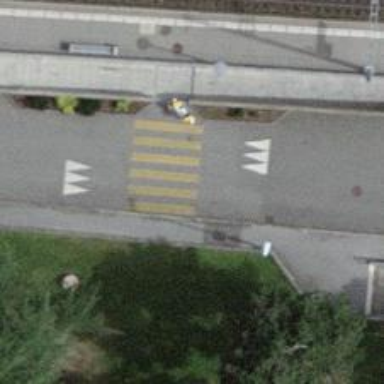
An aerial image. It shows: Uncontrolled zebra crossing on the road.